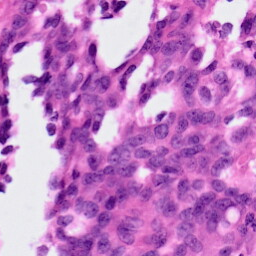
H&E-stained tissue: Ovarian